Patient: sex M, age 76
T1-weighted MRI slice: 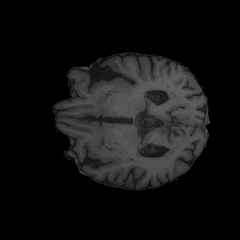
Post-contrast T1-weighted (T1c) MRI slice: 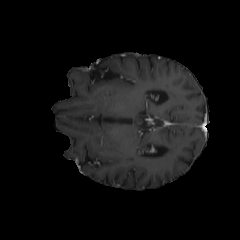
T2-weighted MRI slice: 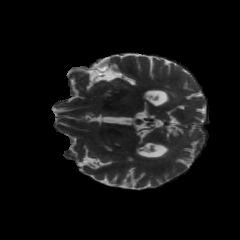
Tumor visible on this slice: no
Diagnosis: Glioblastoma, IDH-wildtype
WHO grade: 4